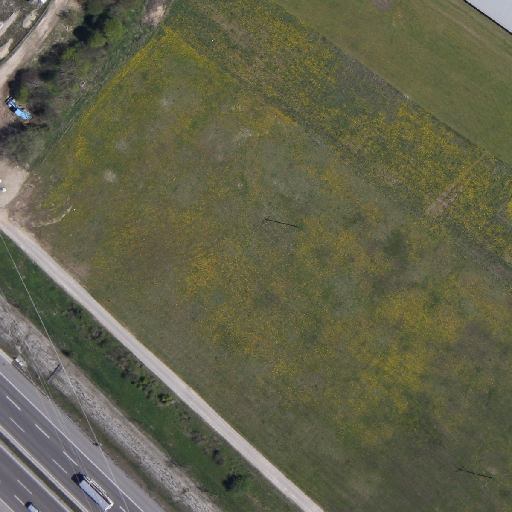
Referring expression: vehicle driving on the road